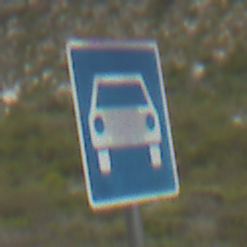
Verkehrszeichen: Kraftfahrstrasse
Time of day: Midday
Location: Outdoor (Nature)
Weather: Overcast
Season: NotSpecified
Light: Natural